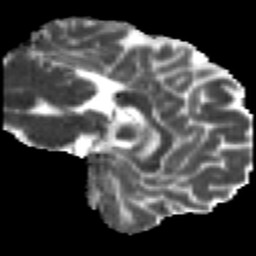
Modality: MD
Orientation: sagittal
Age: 24
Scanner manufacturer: siemens
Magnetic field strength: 3 T
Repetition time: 2.2 s
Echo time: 0.084 s